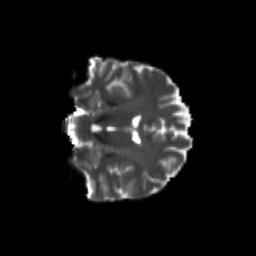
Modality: T2w
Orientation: coronal
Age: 21
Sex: female
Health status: healthy
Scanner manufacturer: philips
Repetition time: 7.395 s
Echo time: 0.08599 s